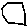
Label: hexagon